A scalogram of one vibration snapshot from a rotating bearing is shown, computed with a continuous wavelet transform. Determine the bearing's health state. Answer with exactly one of: normal, inner_race, outer_race, ball.
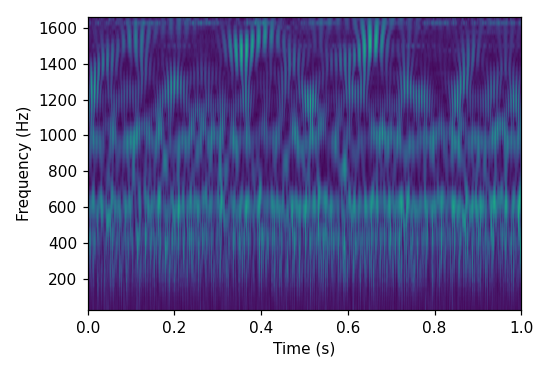
Answer: outer_race